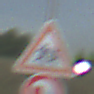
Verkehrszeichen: KinderLinks
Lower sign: UeberholverbotKraftfahrzeuge
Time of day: Night
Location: Outdoor (Nature)
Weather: Clear
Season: NotSpecified
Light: Natural